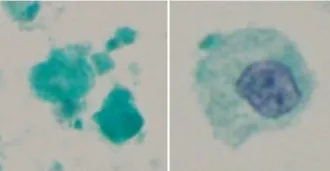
Cytology of BALF and biopsy tissue at bronchoscopy at diagnosis. (c) Fine granular material was positive for SP-A by immunostaining. (For interpretation of the references to colour in this figure legend, the reader is referred to the Web version of this article.
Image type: pathology (papanicolaou)